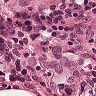
Metastatic tissue present: yes